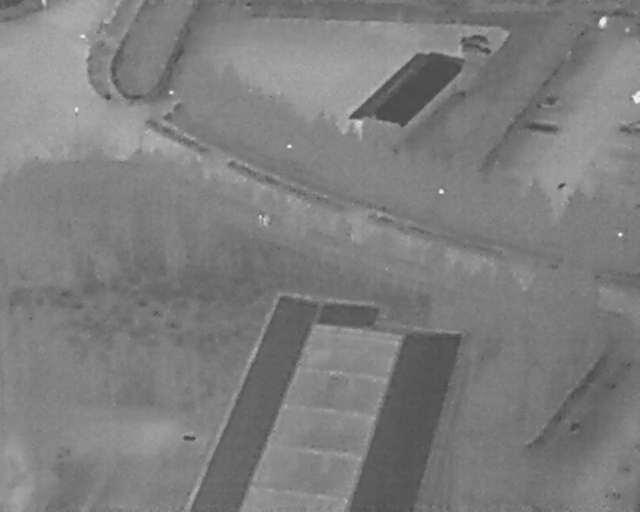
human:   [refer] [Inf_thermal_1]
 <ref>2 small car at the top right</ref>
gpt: <box>[[73, 4, 74, 10, 2], [73, 6, 75, 12, 4]]</box>